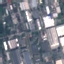
Label: Industrial